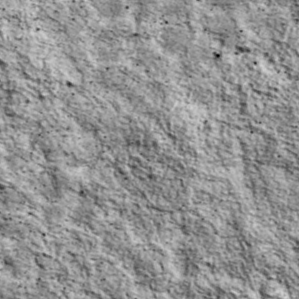
Label: non_frost